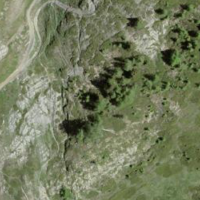
EUNIS habitat code: 23
Species observed at this site:
Arctostaphylos uva-ursi